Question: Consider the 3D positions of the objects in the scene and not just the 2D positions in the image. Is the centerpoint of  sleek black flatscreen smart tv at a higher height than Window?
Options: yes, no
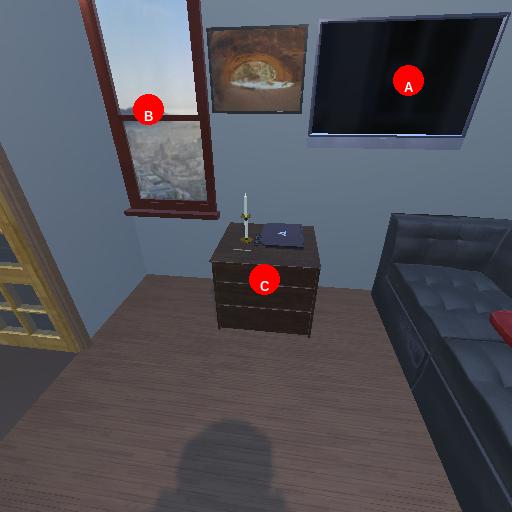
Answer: yes